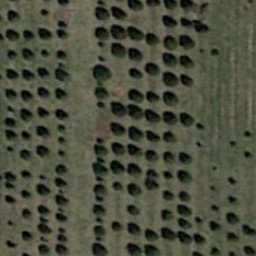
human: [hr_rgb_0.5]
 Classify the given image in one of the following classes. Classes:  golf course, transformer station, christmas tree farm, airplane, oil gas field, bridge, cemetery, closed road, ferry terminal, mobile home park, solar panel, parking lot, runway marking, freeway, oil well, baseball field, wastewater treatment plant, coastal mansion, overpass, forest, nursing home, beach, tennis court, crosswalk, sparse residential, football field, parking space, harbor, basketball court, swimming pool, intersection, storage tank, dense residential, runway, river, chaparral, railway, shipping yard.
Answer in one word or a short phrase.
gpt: christmas tree farm